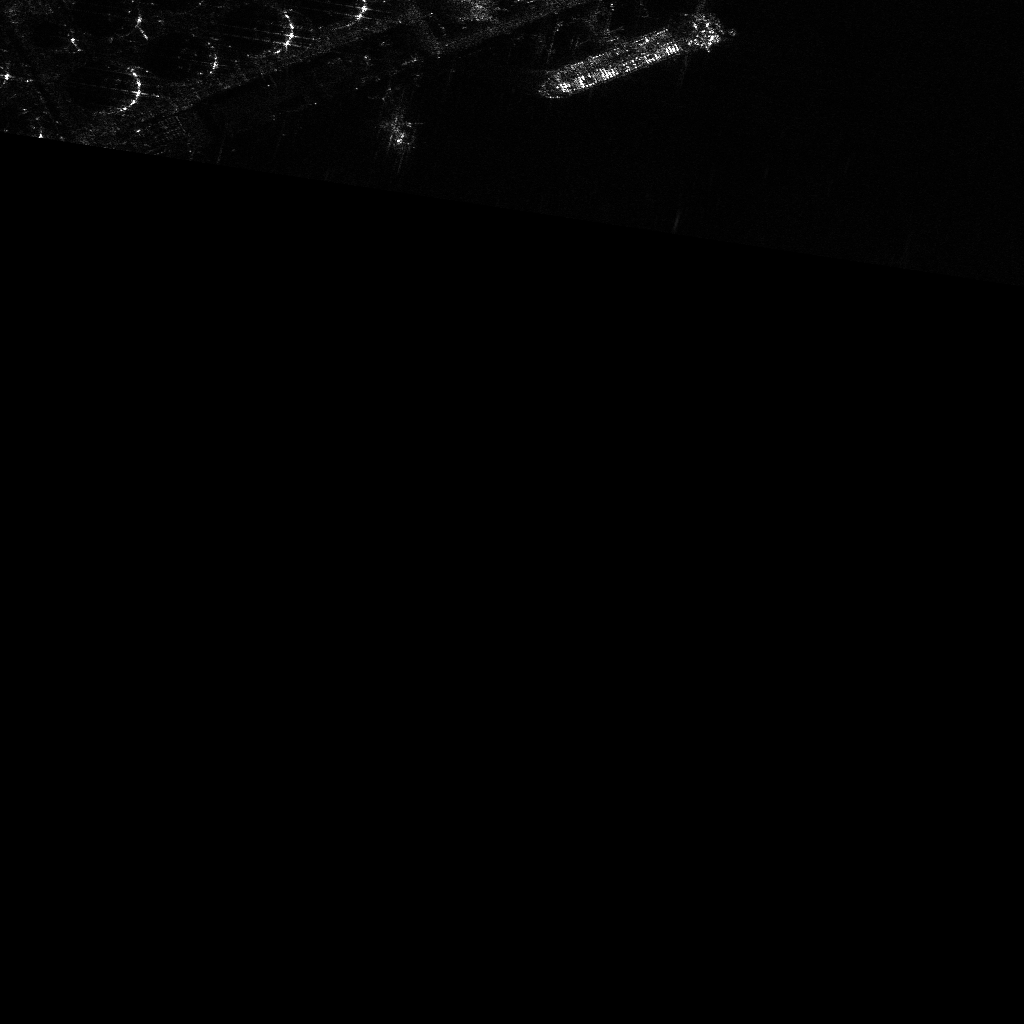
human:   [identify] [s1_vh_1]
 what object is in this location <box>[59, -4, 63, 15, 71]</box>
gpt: <ref>1 large cell-container at the top</ref>